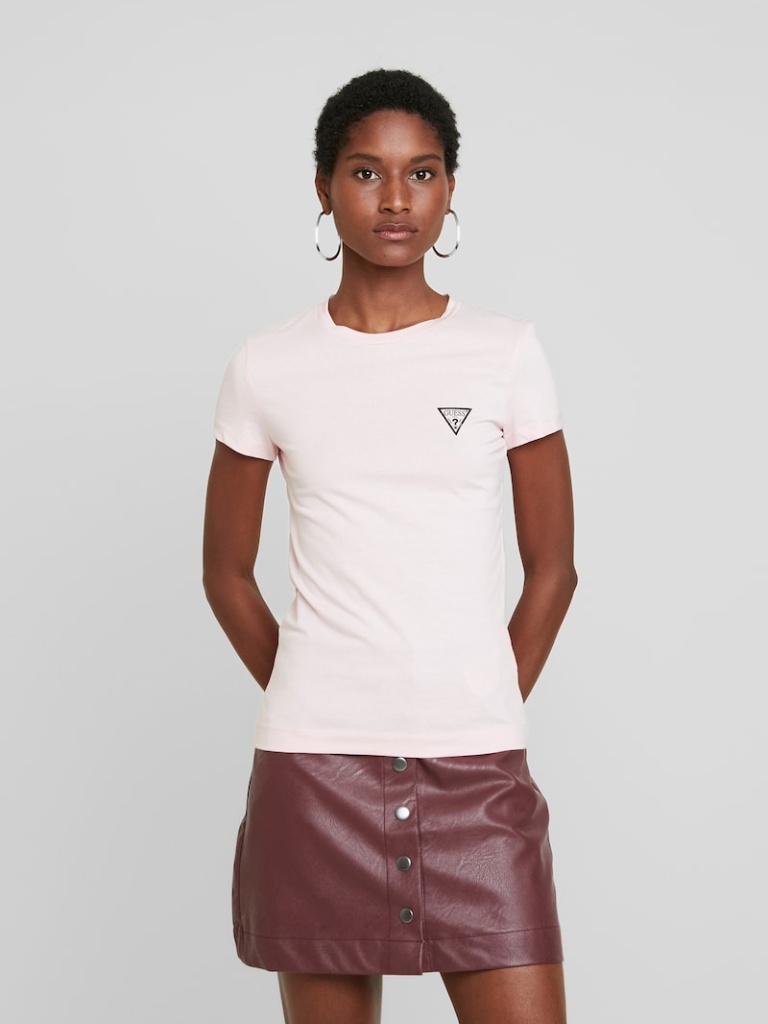
cotton tight short sleeve hip length Fully Tucked in crew t-shirt